Question: Are there any libraries available that can help to change the of ? Here is a snapshot of an application that runs on :

I think its made using the .net framework, but how can it be styled like this?
- Even if its not built using .net framework, then please let me know which language supports the UI customization on windows platform.
- As everyone is suggesting me to go with WPF or SWING using JAVA, I still want to know if its possible in VB.net WinForms or not.
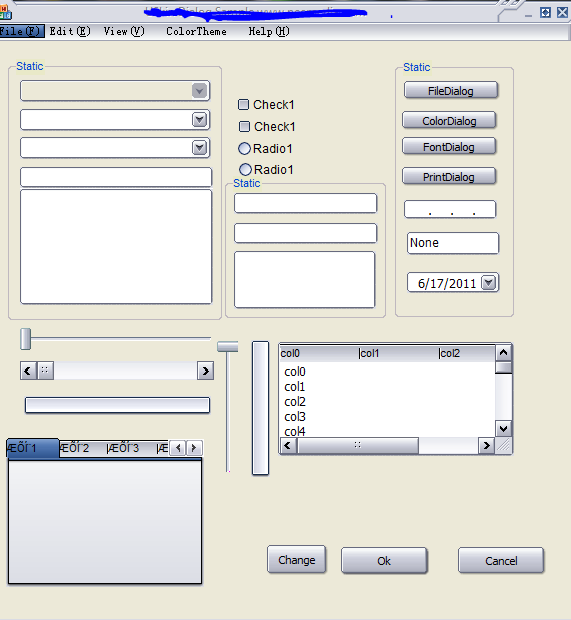
Answer: Theme handlers (Use standard controls and the handler takes care of the visual UI):
<URL>

<URL>

Special controls that has built in theaming:
ComponentOne:
<URL>
Infragistics:
<URL>